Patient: sex M, age 69
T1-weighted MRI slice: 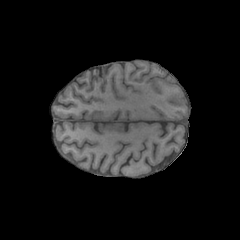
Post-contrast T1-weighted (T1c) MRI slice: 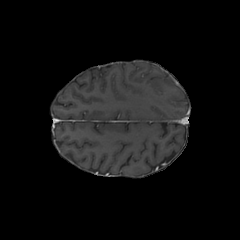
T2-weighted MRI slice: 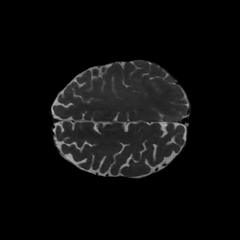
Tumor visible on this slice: no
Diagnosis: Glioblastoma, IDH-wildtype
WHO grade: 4